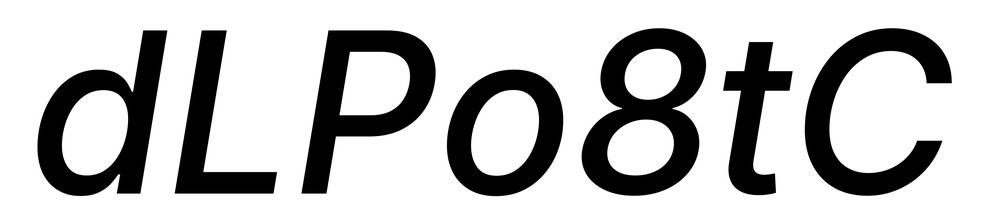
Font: Inter-Italic_Medium_Italic